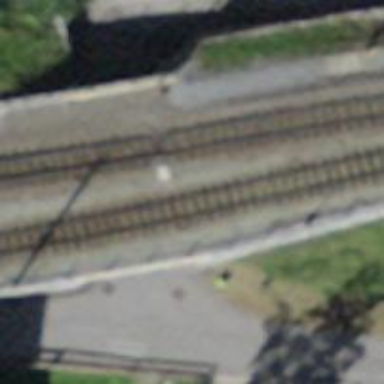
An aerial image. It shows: Railway switch.